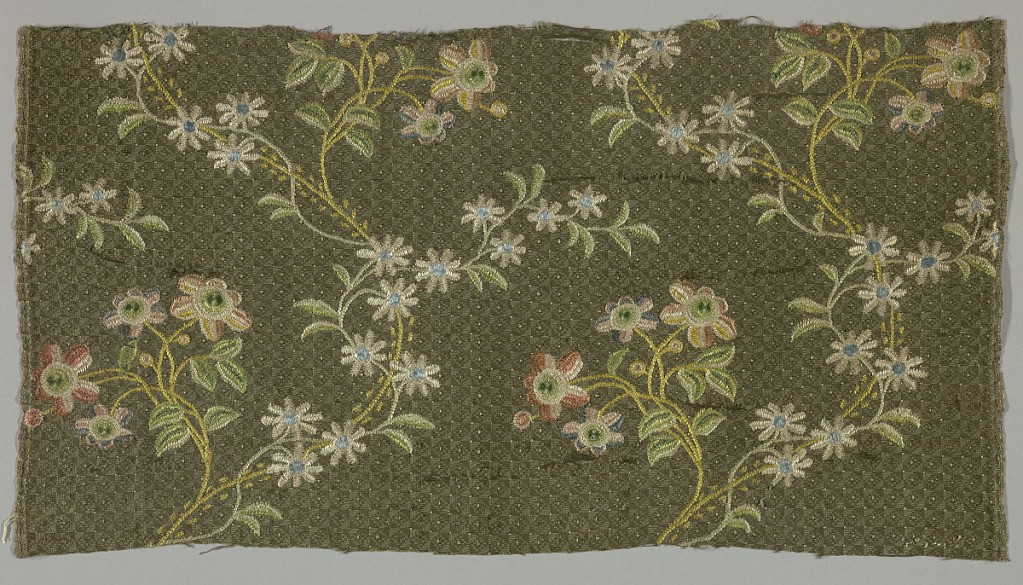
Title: Textile
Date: mid-18th century
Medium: silk on silk Technique: embroidery on ribbed brocaded weave
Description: Dark green and brown ribbed silk (with small brocaded design) ornamented by colored embroidery in pattern of swaying stems with leaves and colored flowers.